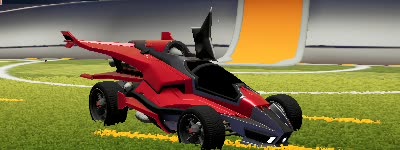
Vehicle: aftershock